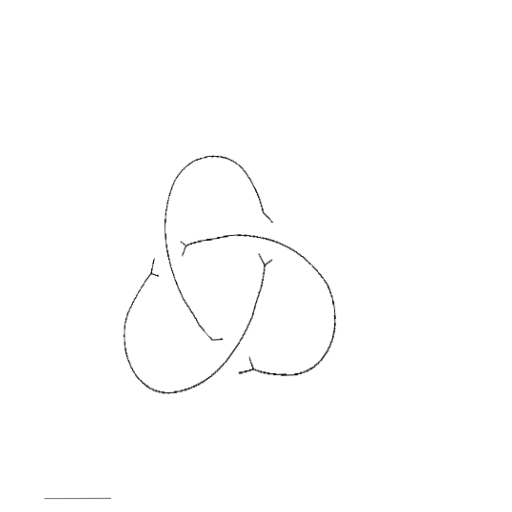
Crossing number: 3